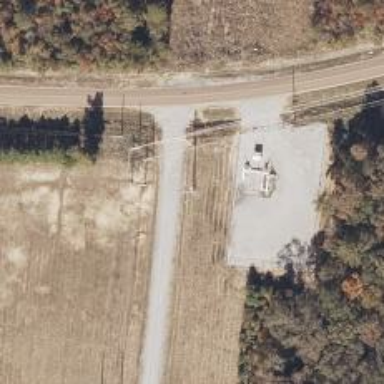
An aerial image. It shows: Power pole.